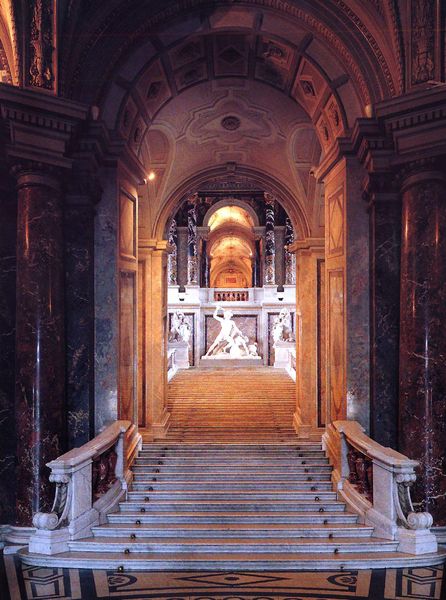
Titel: Wien, Kunsthistorisches Museum
Künstler: Gottfried Semper
Institution: Wien, Kunsthistorisches Museum
Schlagwörter: angriff, dunkel, gruppe, kampf, braun, bunt, marmor, säulen, gebäude, rot, architektur, barock, lang, mord, innenraum, kirche, decke, innen, renaissance, skulptur, statue, farbig, bogen, figuren, rundbogen, treppe, dekor, aufgang, geländer, stufen, flucht, foto, gewölbe, statuen, kircheninneres, antik, griechisch, treppenhaus, kassetten, museum, standbild, tonne, tonnengewölbe, marmot